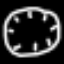
Label: clock